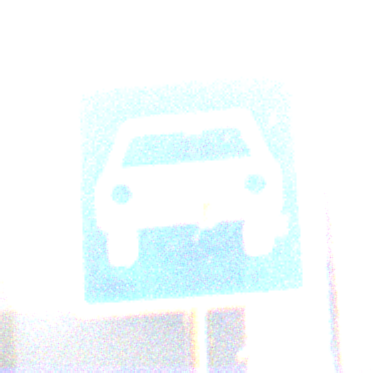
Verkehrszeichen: Kraftfahrstrasse
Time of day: MorningAfternoon
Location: Outdoor (Urban)
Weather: PartlyCloudy
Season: NotSpecified
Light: Natural